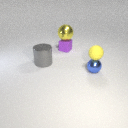
small blue metal sphere to the right of large gray metal cylinder